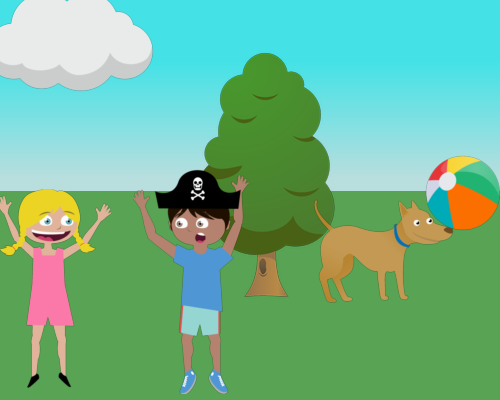
in center from bottom a small fluffy treehole faces left and a large dog to right of tree faces rightfrom bottom a large beach ball on his nose and jumping surprised boy to left of tree pine facing left wearing pirate hat both arms in air facing the boy to her right a large cloud above her head in the upper left corner of sky  cut off just a bit on the left side